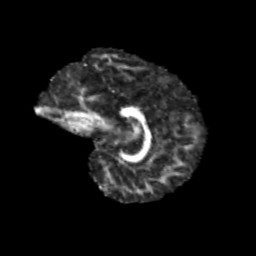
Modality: FA
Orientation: sagittal
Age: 10
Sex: male
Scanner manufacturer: siemens
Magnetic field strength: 3 T
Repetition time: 3.8 s
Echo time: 0.07 s